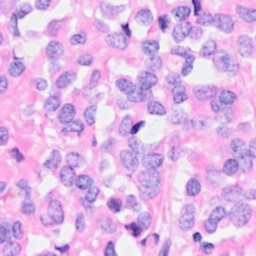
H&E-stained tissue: Breast